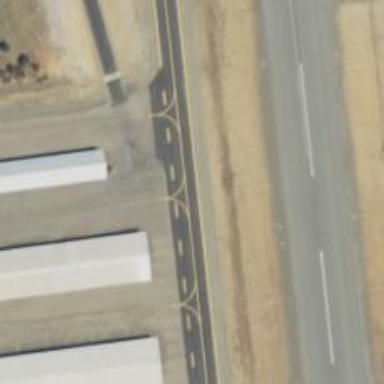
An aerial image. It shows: Image of taxiway at airport.